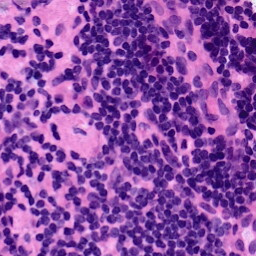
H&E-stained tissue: LymphNode